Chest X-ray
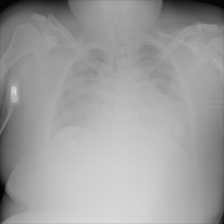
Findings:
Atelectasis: negative
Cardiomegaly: negative
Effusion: negative
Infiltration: negative
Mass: negative
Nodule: negative
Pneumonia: negative
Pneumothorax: negative
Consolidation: negative
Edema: negative
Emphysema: negative
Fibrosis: negative
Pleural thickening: negative
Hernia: negative